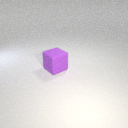
large purple rubber cube